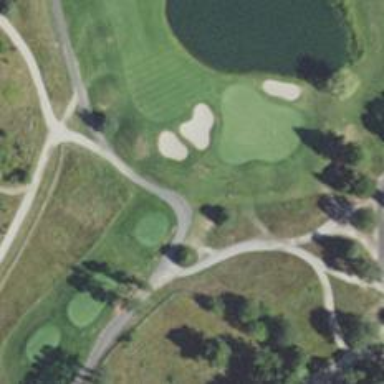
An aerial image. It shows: Pathway for golfing.